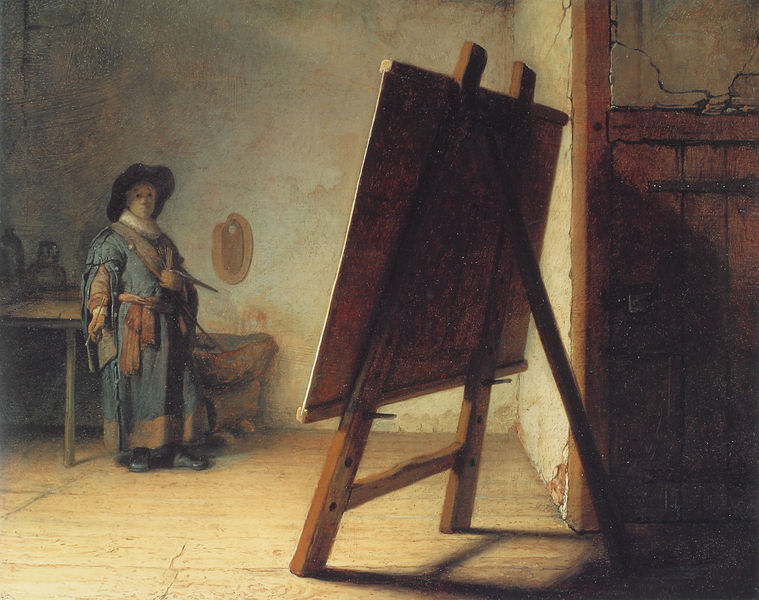
Titel: Junger Maler in seinem Atelier
Künstler: Harmensz van Rijn Rembrandt
Institution: Boston, Museum of Fine Arts
Schlagwörter: blau, gemälde, mann, schatten, holz, hut, raum, tisch, tür, schloss, flasche, flaschen, wand, arm, rembrandt, bild, innenraum, porträt, öl, interieur, mantel, stehend, krug, schuhe, türe, dielen, hocker, atelier, maler, staffelei, balken, bretter, leinwand, palette, pinsel, putz, goldenes zeitalter, gefäße, brauntonig, amsterdam, riss, holztür, antwerpen, schlapphut, riegel, fwand, malerkittel, maleer, t+r, 1660, der künstler in seinem ateliker, rijksmuseum, niederländische malerei, steaffelei, karqffe